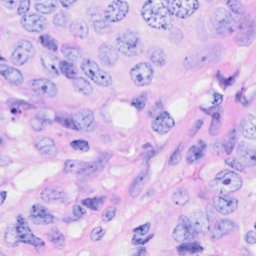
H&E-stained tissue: Breast